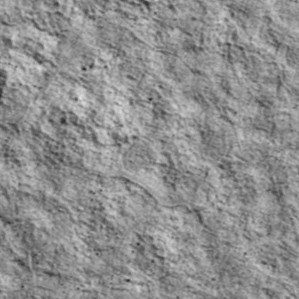
Label: non_frost